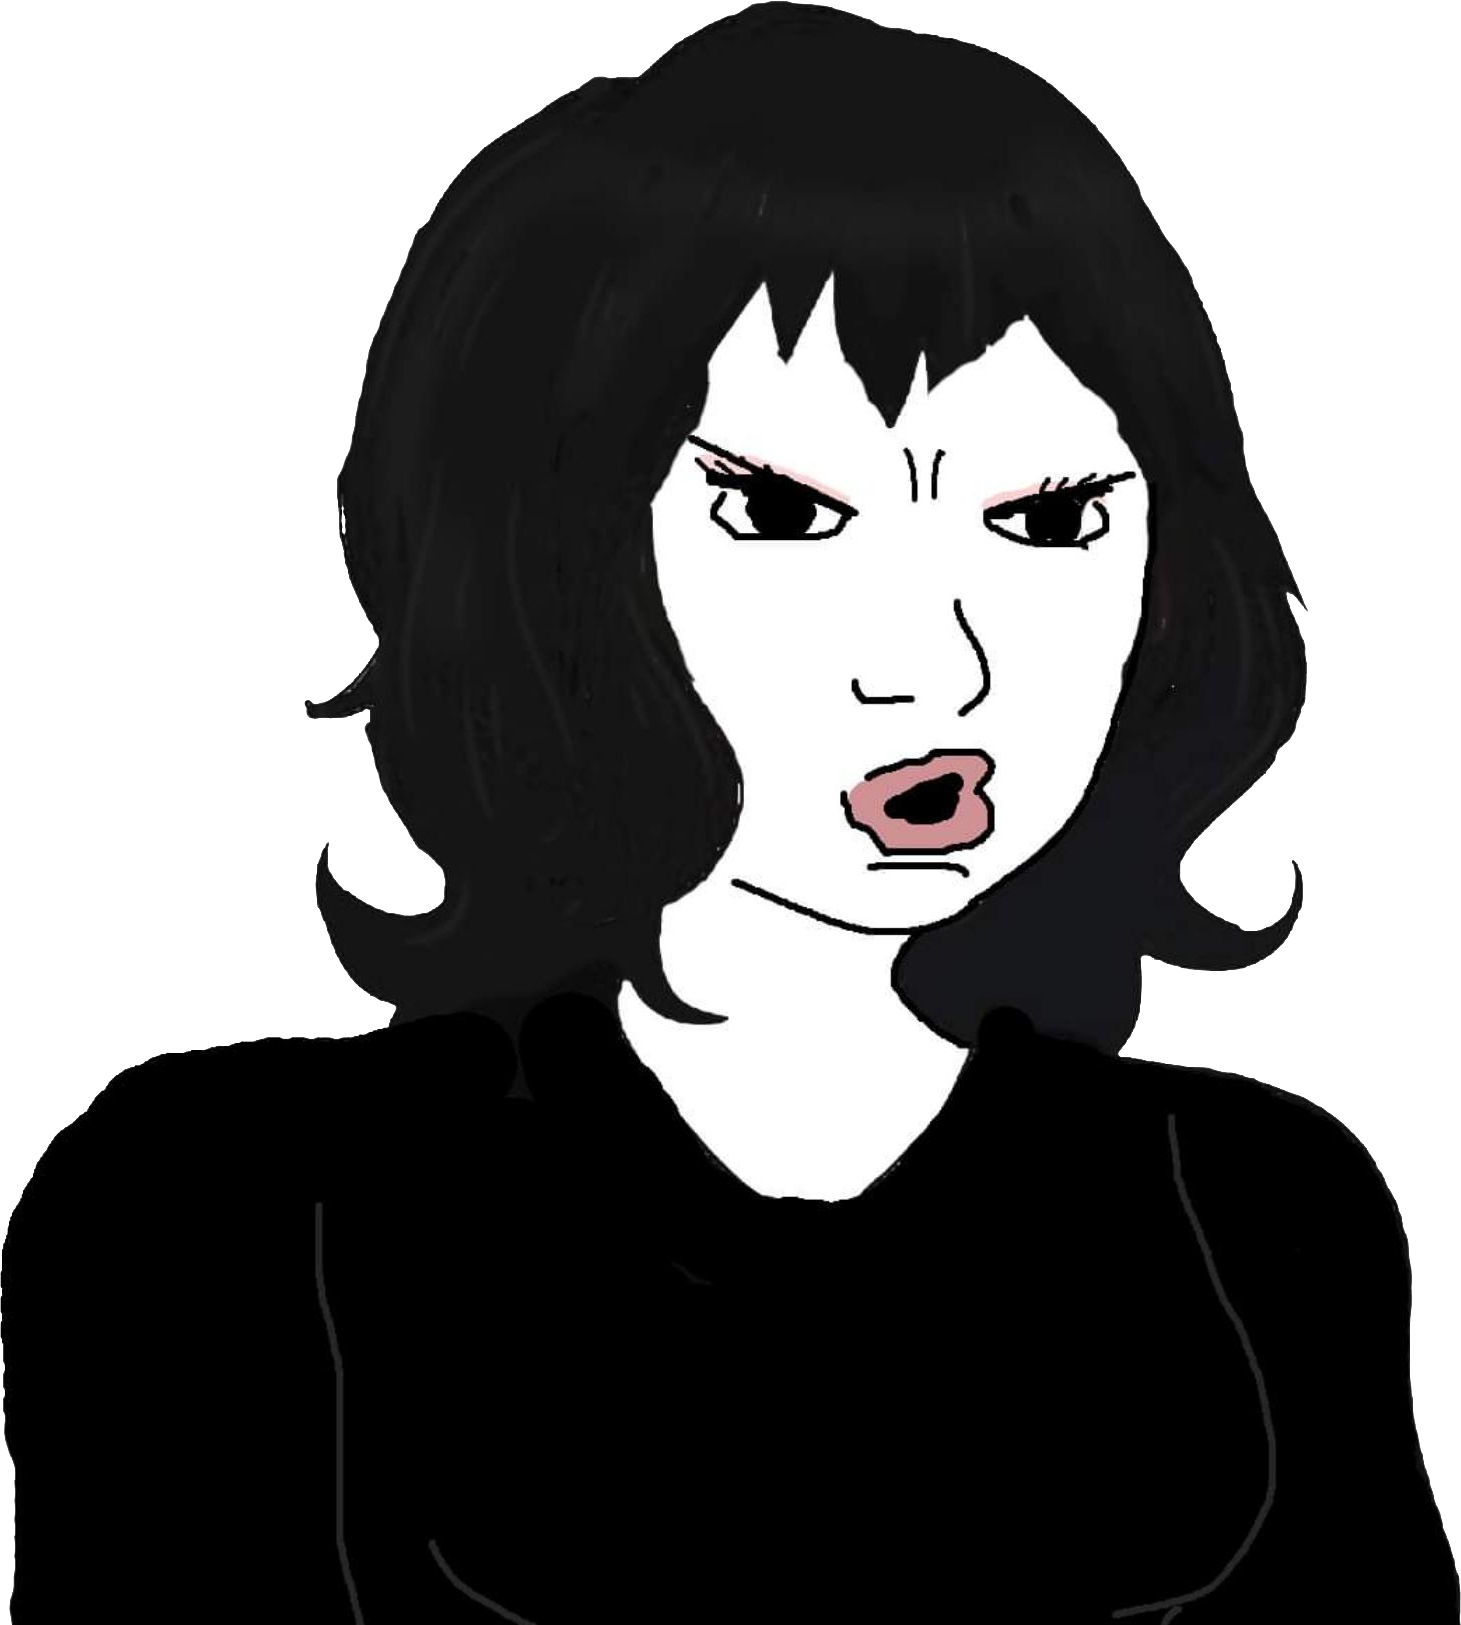
Label: 5_Doomer_Girl